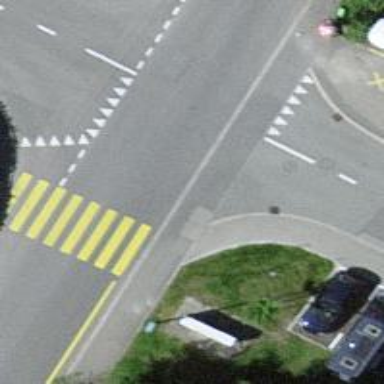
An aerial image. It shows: Asphalt sidewalk along the footway.